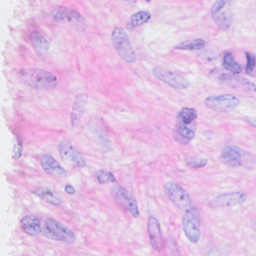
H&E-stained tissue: Breast